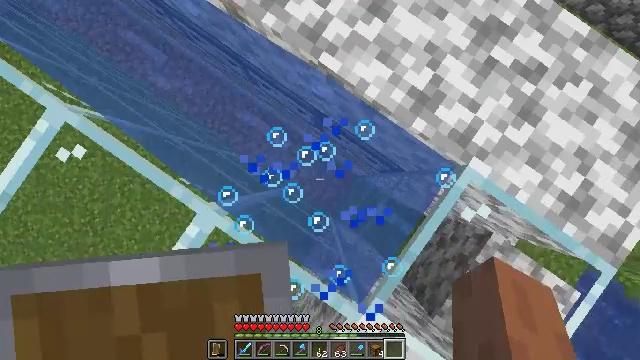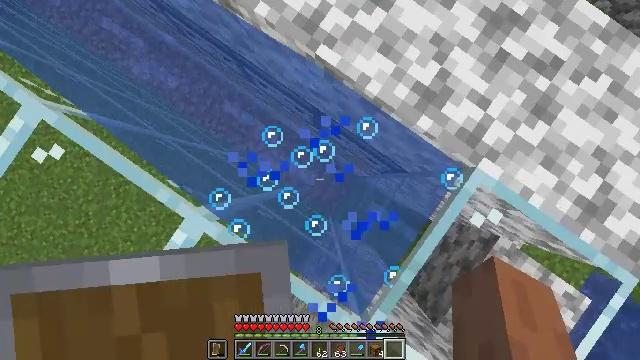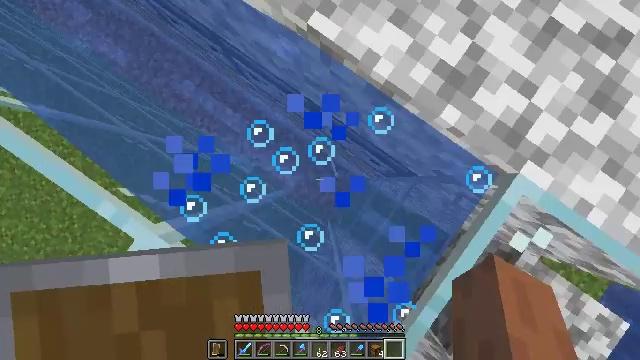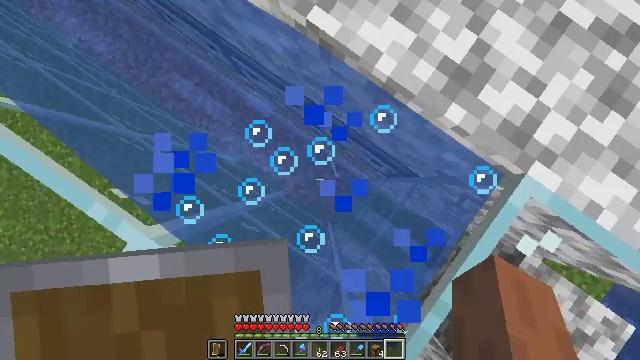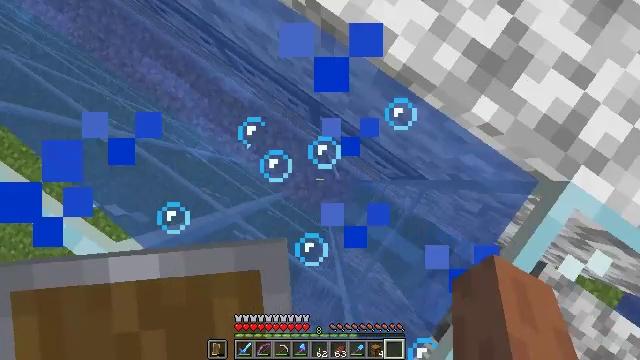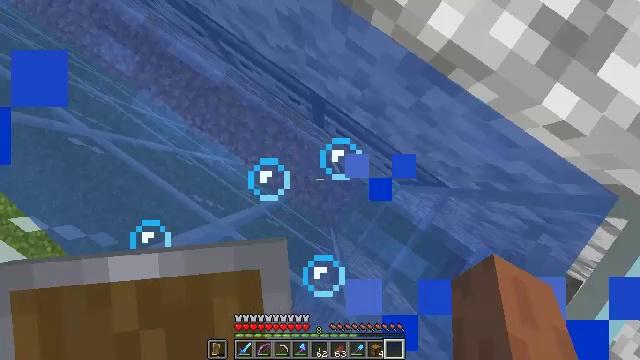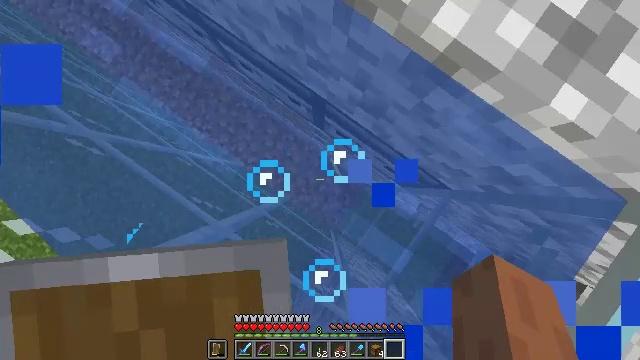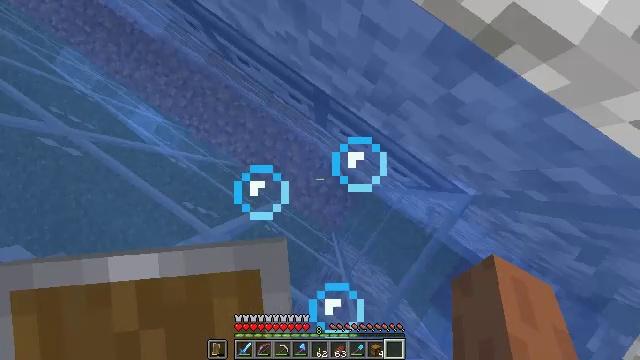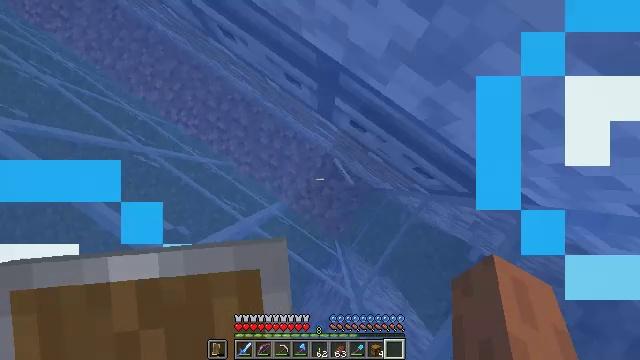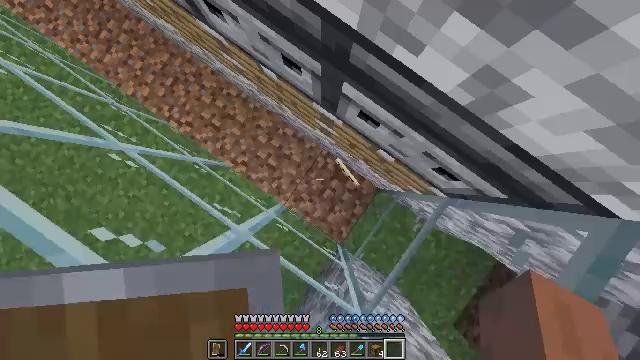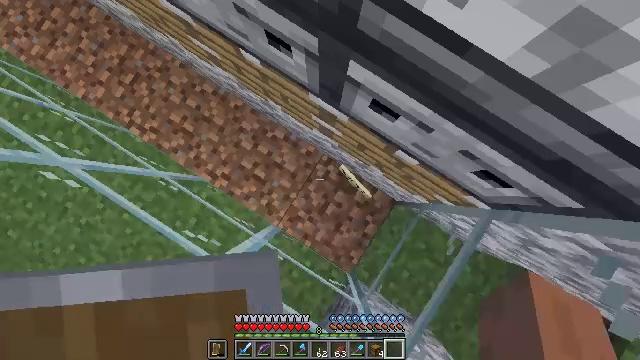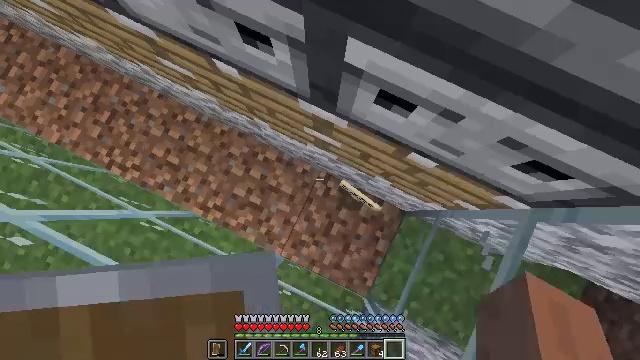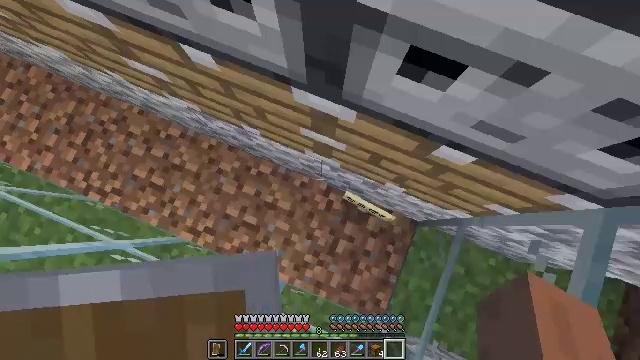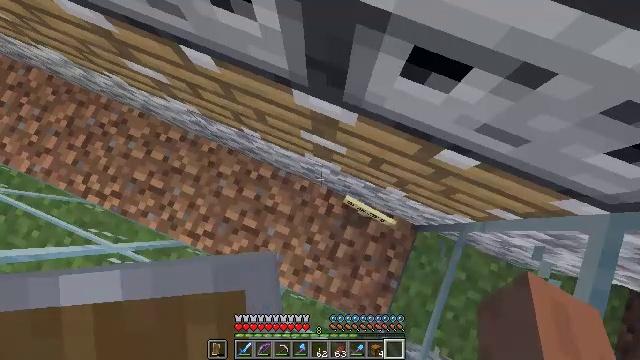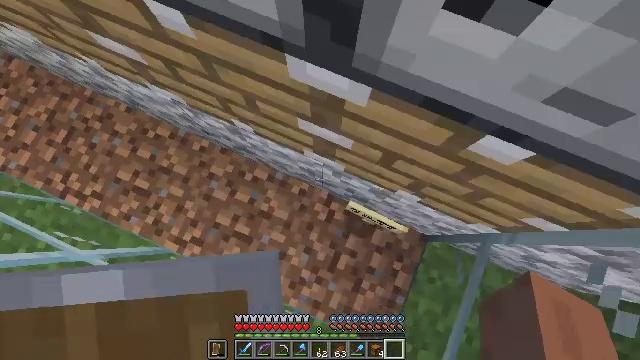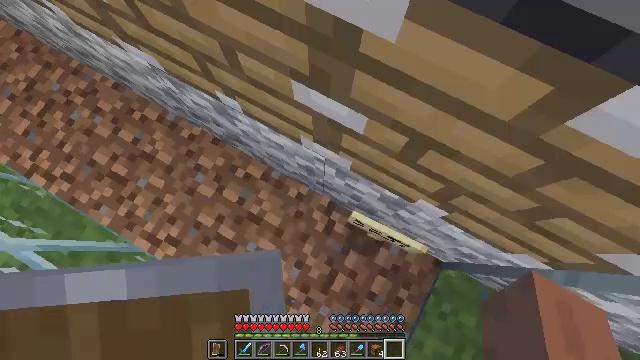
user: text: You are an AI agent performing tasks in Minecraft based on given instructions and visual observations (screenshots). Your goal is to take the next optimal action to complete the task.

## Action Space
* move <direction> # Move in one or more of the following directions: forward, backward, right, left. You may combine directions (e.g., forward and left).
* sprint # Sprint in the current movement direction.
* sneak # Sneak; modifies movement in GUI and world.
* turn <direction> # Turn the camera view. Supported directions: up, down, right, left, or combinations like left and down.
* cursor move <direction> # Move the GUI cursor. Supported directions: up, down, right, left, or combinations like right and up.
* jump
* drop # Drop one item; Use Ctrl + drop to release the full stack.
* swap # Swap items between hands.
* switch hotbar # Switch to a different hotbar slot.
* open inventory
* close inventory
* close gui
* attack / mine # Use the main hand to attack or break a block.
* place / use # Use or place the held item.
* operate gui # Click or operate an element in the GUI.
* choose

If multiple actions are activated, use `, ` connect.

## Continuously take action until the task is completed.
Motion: motion action
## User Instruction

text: Remove a birch sign from the inventory.
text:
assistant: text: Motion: no_op
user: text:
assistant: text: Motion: no_op
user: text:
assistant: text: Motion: no_op
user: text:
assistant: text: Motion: no_op
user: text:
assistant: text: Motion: no_op
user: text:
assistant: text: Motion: sneak
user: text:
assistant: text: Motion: sneak
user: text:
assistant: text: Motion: sneak
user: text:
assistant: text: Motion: sneak
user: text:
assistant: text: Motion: sneak, turn right and up
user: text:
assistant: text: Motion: sneak, turn right and up
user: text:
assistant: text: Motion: sneak, turn right and up
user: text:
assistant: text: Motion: move right, sneak
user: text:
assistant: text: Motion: move right, sneak, turn left and up
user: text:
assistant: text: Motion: move right, sneak, turn left and up
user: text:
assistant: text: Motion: move right
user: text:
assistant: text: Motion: move right, turn left
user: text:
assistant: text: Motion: move right, turn left
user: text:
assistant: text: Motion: turn left and up
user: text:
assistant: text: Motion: turn left and up
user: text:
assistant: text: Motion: no_op
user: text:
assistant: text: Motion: turn left, jump
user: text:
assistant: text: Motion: jump
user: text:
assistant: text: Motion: jump
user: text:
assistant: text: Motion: jump
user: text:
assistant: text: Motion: turn left and up, jump
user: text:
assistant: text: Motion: turn left and up, jump
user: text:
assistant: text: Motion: turn left and up, jump
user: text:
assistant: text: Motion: turn left and up, jump
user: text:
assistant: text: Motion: turn right and up, jump